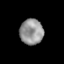
Tissue: prostate
Cell type: T cells
Senescence score: 0.3575
Nuclear area (px): 587
Mean DAPI intensity: 148.705